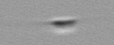
Label: Cylindrotheca_morphotype1